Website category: movie
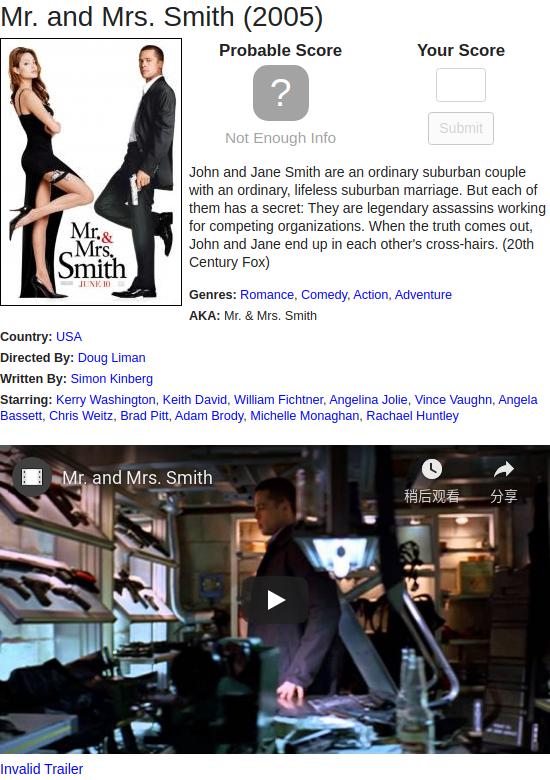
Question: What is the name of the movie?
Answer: Mr. and Mrs. Smith

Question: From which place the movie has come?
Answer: USA

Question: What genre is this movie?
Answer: Romance

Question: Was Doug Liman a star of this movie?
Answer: no

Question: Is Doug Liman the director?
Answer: yes

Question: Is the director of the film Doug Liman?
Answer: yes

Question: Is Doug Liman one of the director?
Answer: yes

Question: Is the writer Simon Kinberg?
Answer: yes

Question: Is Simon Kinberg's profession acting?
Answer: no

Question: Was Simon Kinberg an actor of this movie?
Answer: no

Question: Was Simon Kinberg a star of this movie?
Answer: no

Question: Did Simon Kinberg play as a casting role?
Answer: no

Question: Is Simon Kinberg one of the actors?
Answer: no

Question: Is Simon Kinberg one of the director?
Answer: no

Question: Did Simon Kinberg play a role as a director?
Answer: no

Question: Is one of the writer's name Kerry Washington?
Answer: no

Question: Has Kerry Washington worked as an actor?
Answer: yes

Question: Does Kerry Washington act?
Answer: yes

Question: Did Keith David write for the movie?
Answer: no

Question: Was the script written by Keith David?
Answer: no

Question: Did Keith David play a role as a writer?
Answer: no

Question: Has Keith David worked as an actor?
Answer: yes

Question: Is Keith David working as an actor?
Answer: yes

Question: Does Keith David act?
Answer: yes

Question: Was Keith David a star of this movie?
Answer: yes

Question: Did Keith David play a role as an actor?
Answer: yes

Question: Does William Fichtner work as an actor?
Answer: yes

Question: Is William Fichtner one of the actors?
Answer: yes

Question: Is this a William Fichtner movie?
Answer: no

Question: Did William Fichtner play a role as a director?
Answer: no

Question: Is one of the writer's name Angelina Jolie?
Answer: no

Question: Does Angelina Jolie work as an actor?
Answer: yes

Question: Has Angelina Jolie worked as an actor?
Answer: yes

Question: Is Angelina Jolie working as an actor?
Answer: yes

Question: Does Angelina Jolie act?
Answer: yes

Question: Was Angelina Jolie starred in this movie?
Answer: yes

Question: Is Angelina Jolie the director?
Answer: no

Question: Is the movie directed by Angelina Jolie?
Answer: no

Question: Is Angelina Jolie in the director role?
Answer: no

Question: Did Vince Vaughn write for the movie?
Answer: no

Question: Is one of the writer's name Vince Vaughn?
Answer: no

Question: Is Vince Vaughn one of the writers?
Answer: no

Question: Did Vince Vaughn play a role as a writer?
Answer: no

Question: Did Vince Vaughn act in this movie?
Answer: yes

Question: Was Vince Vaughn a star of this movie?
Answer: yes

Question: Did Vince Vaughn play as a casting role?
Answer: yes

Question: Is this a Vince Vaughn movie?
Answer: no

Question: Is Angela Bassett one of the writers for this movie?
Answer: no

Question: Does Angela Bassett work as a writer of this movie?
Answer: no

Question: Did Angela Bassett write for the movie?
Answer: no

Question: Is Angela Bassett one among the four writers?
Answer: no

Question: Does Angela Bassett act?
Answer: yes

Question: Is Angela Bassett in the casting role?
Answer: yes

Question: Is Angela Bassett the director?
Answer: no

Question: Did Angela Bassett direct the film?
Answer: no

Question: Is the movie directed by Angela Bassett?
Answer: no

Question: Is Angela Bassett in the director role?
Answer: no

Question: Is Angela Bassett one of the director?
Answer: no

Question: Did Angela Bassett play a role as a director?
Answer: no

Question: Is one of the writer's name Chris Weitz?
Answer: no

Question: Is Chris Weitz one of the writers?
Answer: no

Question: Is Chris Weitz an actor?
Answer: yes

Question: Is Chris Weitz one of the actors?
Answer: yes

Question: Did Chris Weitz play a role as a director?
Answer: no